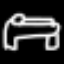
Label: bed